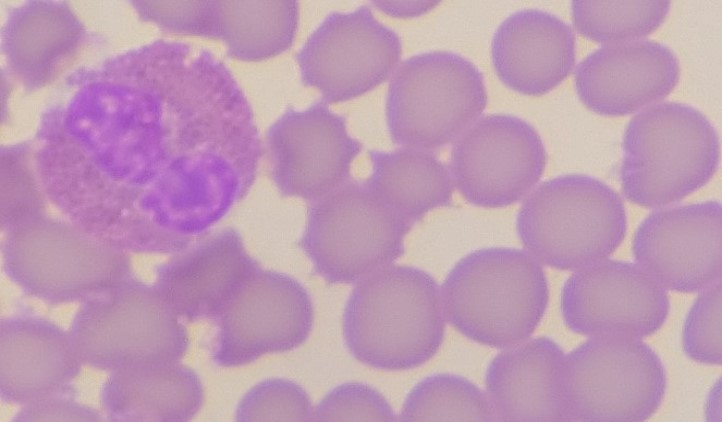
White blood cell type: Eosinophil